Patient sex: M
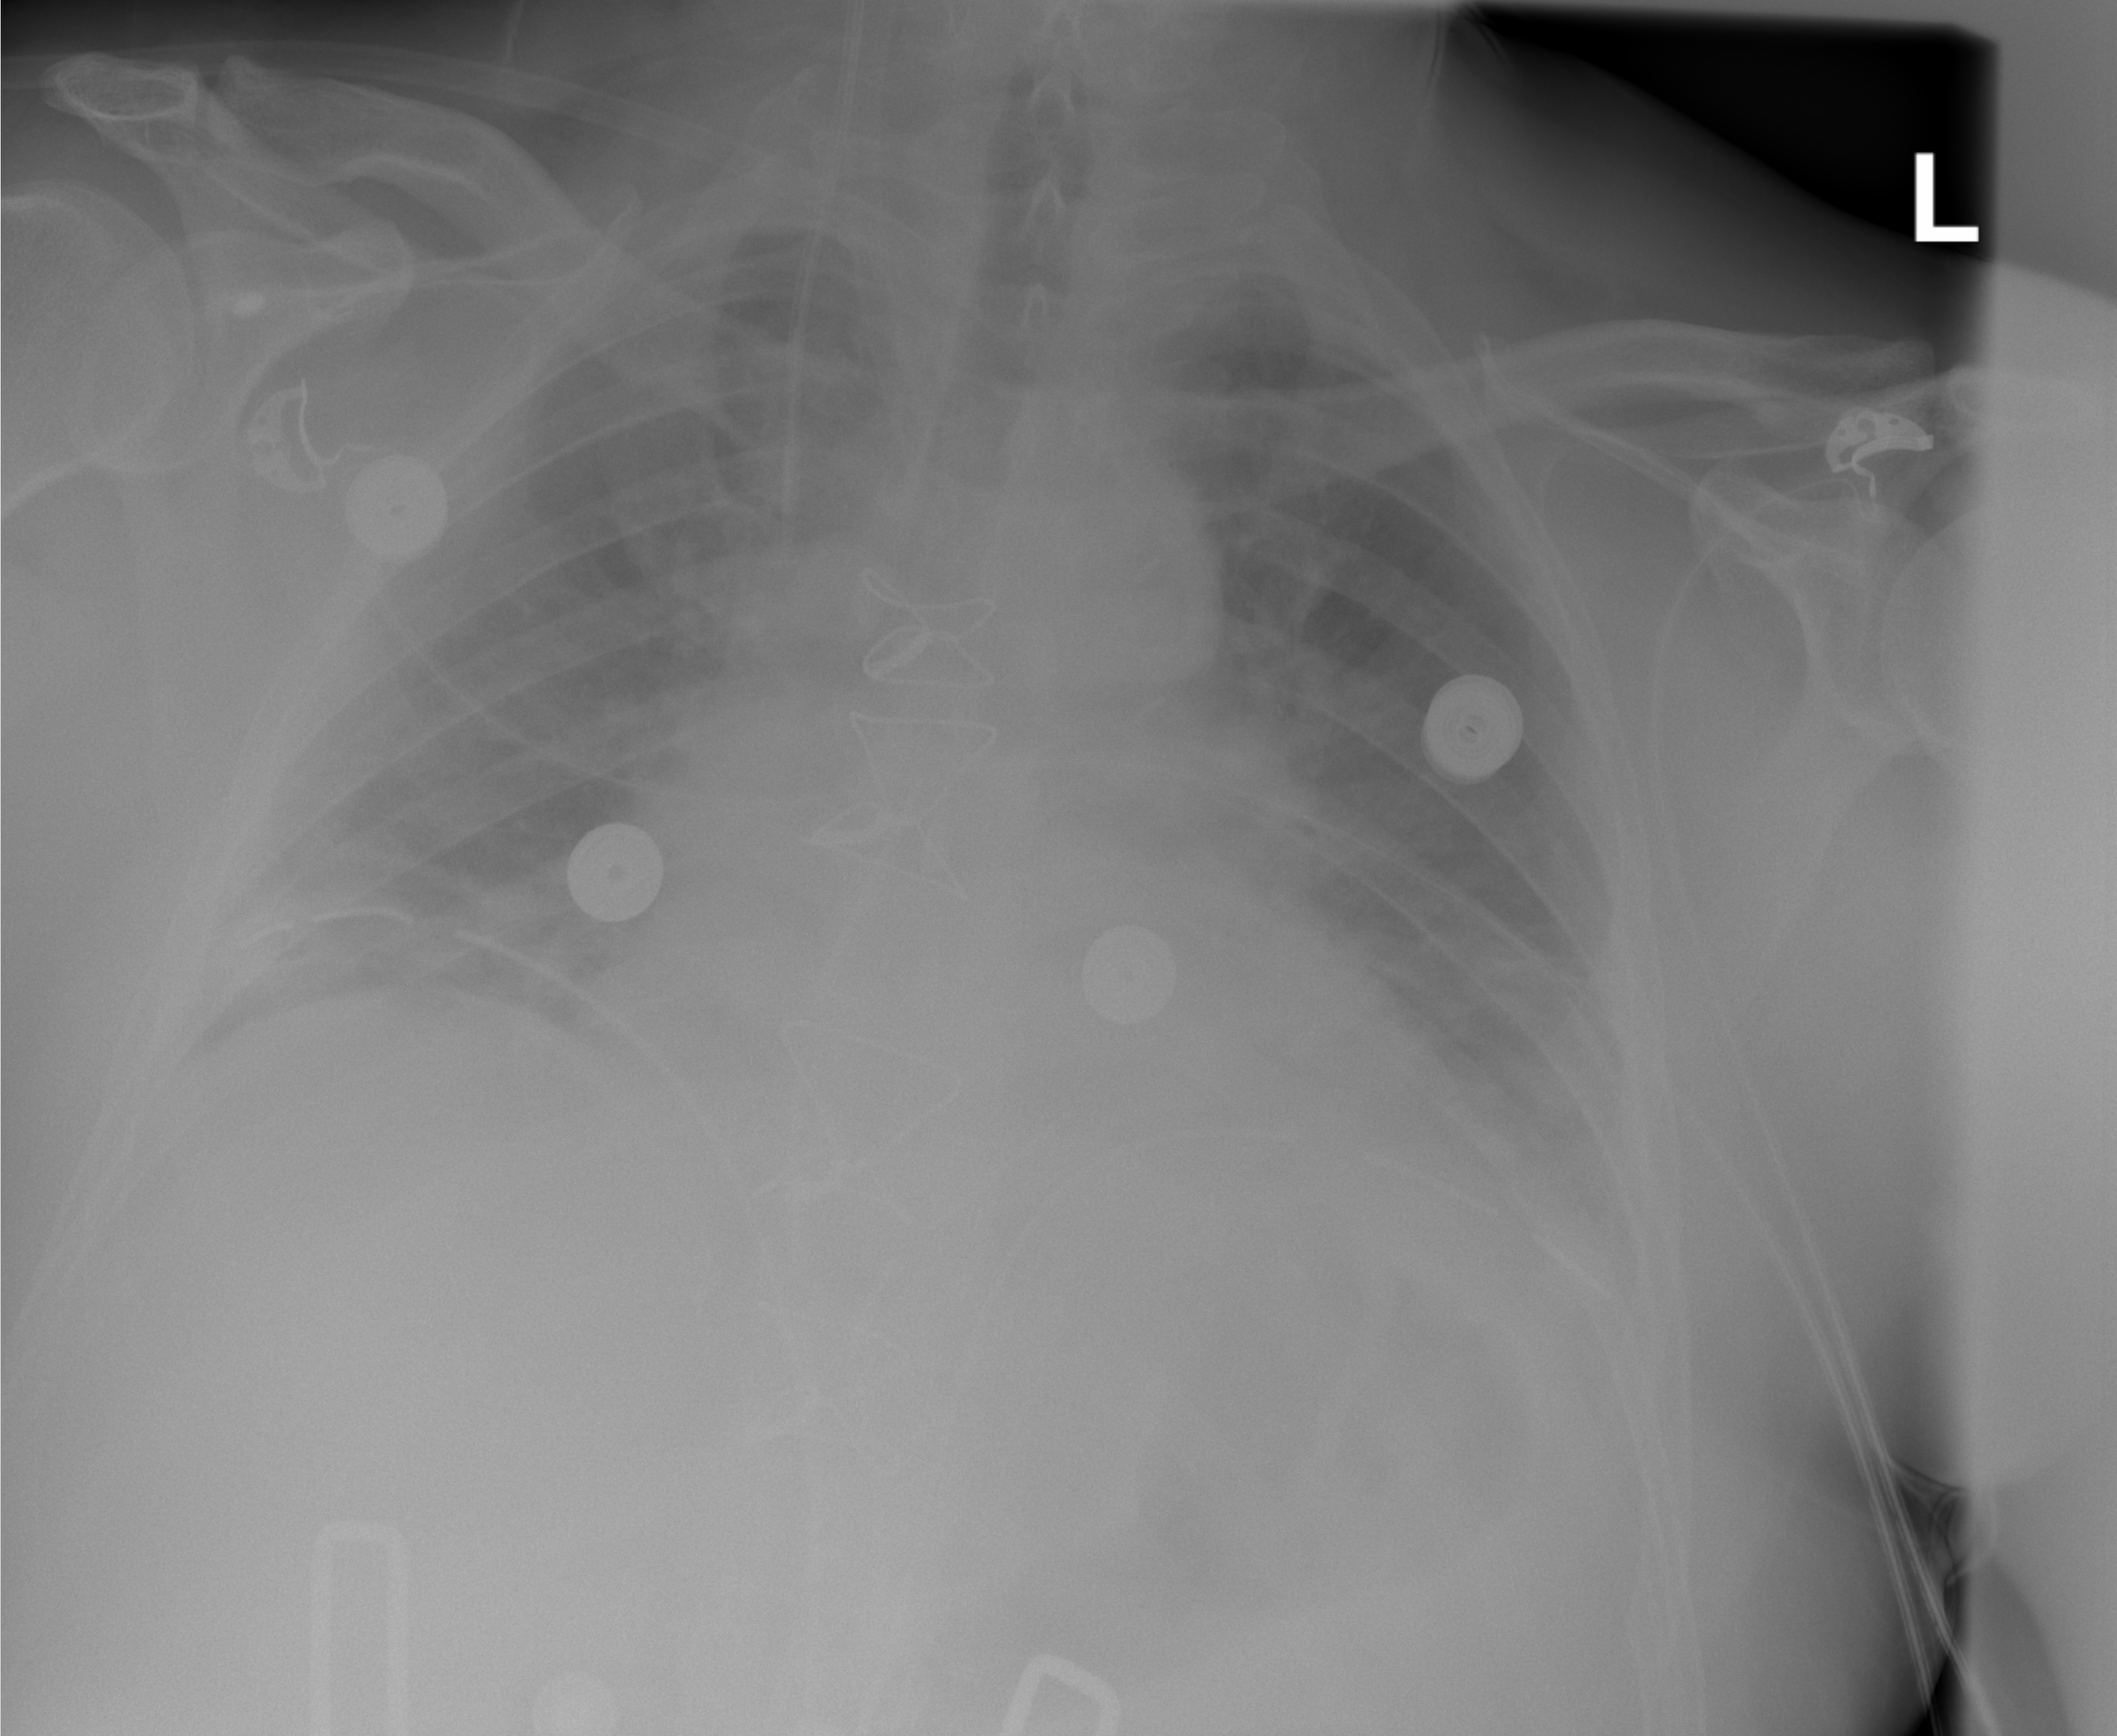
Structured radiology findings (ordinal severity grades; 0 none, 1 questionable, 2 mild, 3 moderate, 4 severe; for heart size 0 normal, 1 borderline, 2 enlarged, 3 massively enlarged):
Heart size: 1
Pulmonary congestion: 2
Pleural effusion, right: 0
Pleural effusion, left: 2
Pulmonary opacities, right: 0
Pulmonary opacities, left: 0
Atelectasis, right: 1
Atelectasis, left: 2